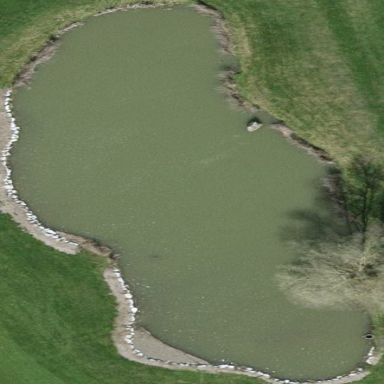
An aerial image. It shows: Pond serving as lateral water hazard on golf course.